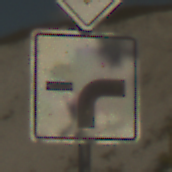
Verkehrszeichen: VerlaufVorfahrtsstrasse9
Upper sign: Vorfahrtsstrasse
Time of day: Midday
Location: Outdoor (Beach)
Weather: PartlyCloudy
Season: NotSpecified
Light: Natural